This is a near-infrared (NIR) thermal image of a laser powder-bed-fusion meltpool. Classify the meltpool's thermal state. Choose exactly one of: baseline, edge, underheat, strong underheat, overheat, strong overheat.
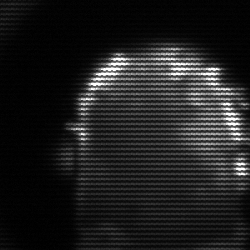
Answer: baseline